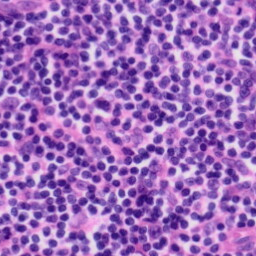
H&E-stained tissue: Tonsil